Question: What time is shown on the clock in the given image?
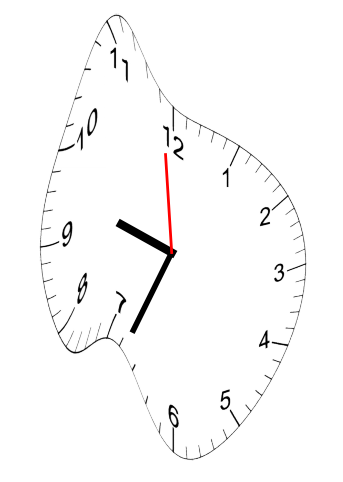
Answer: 09:33:59